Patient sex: M
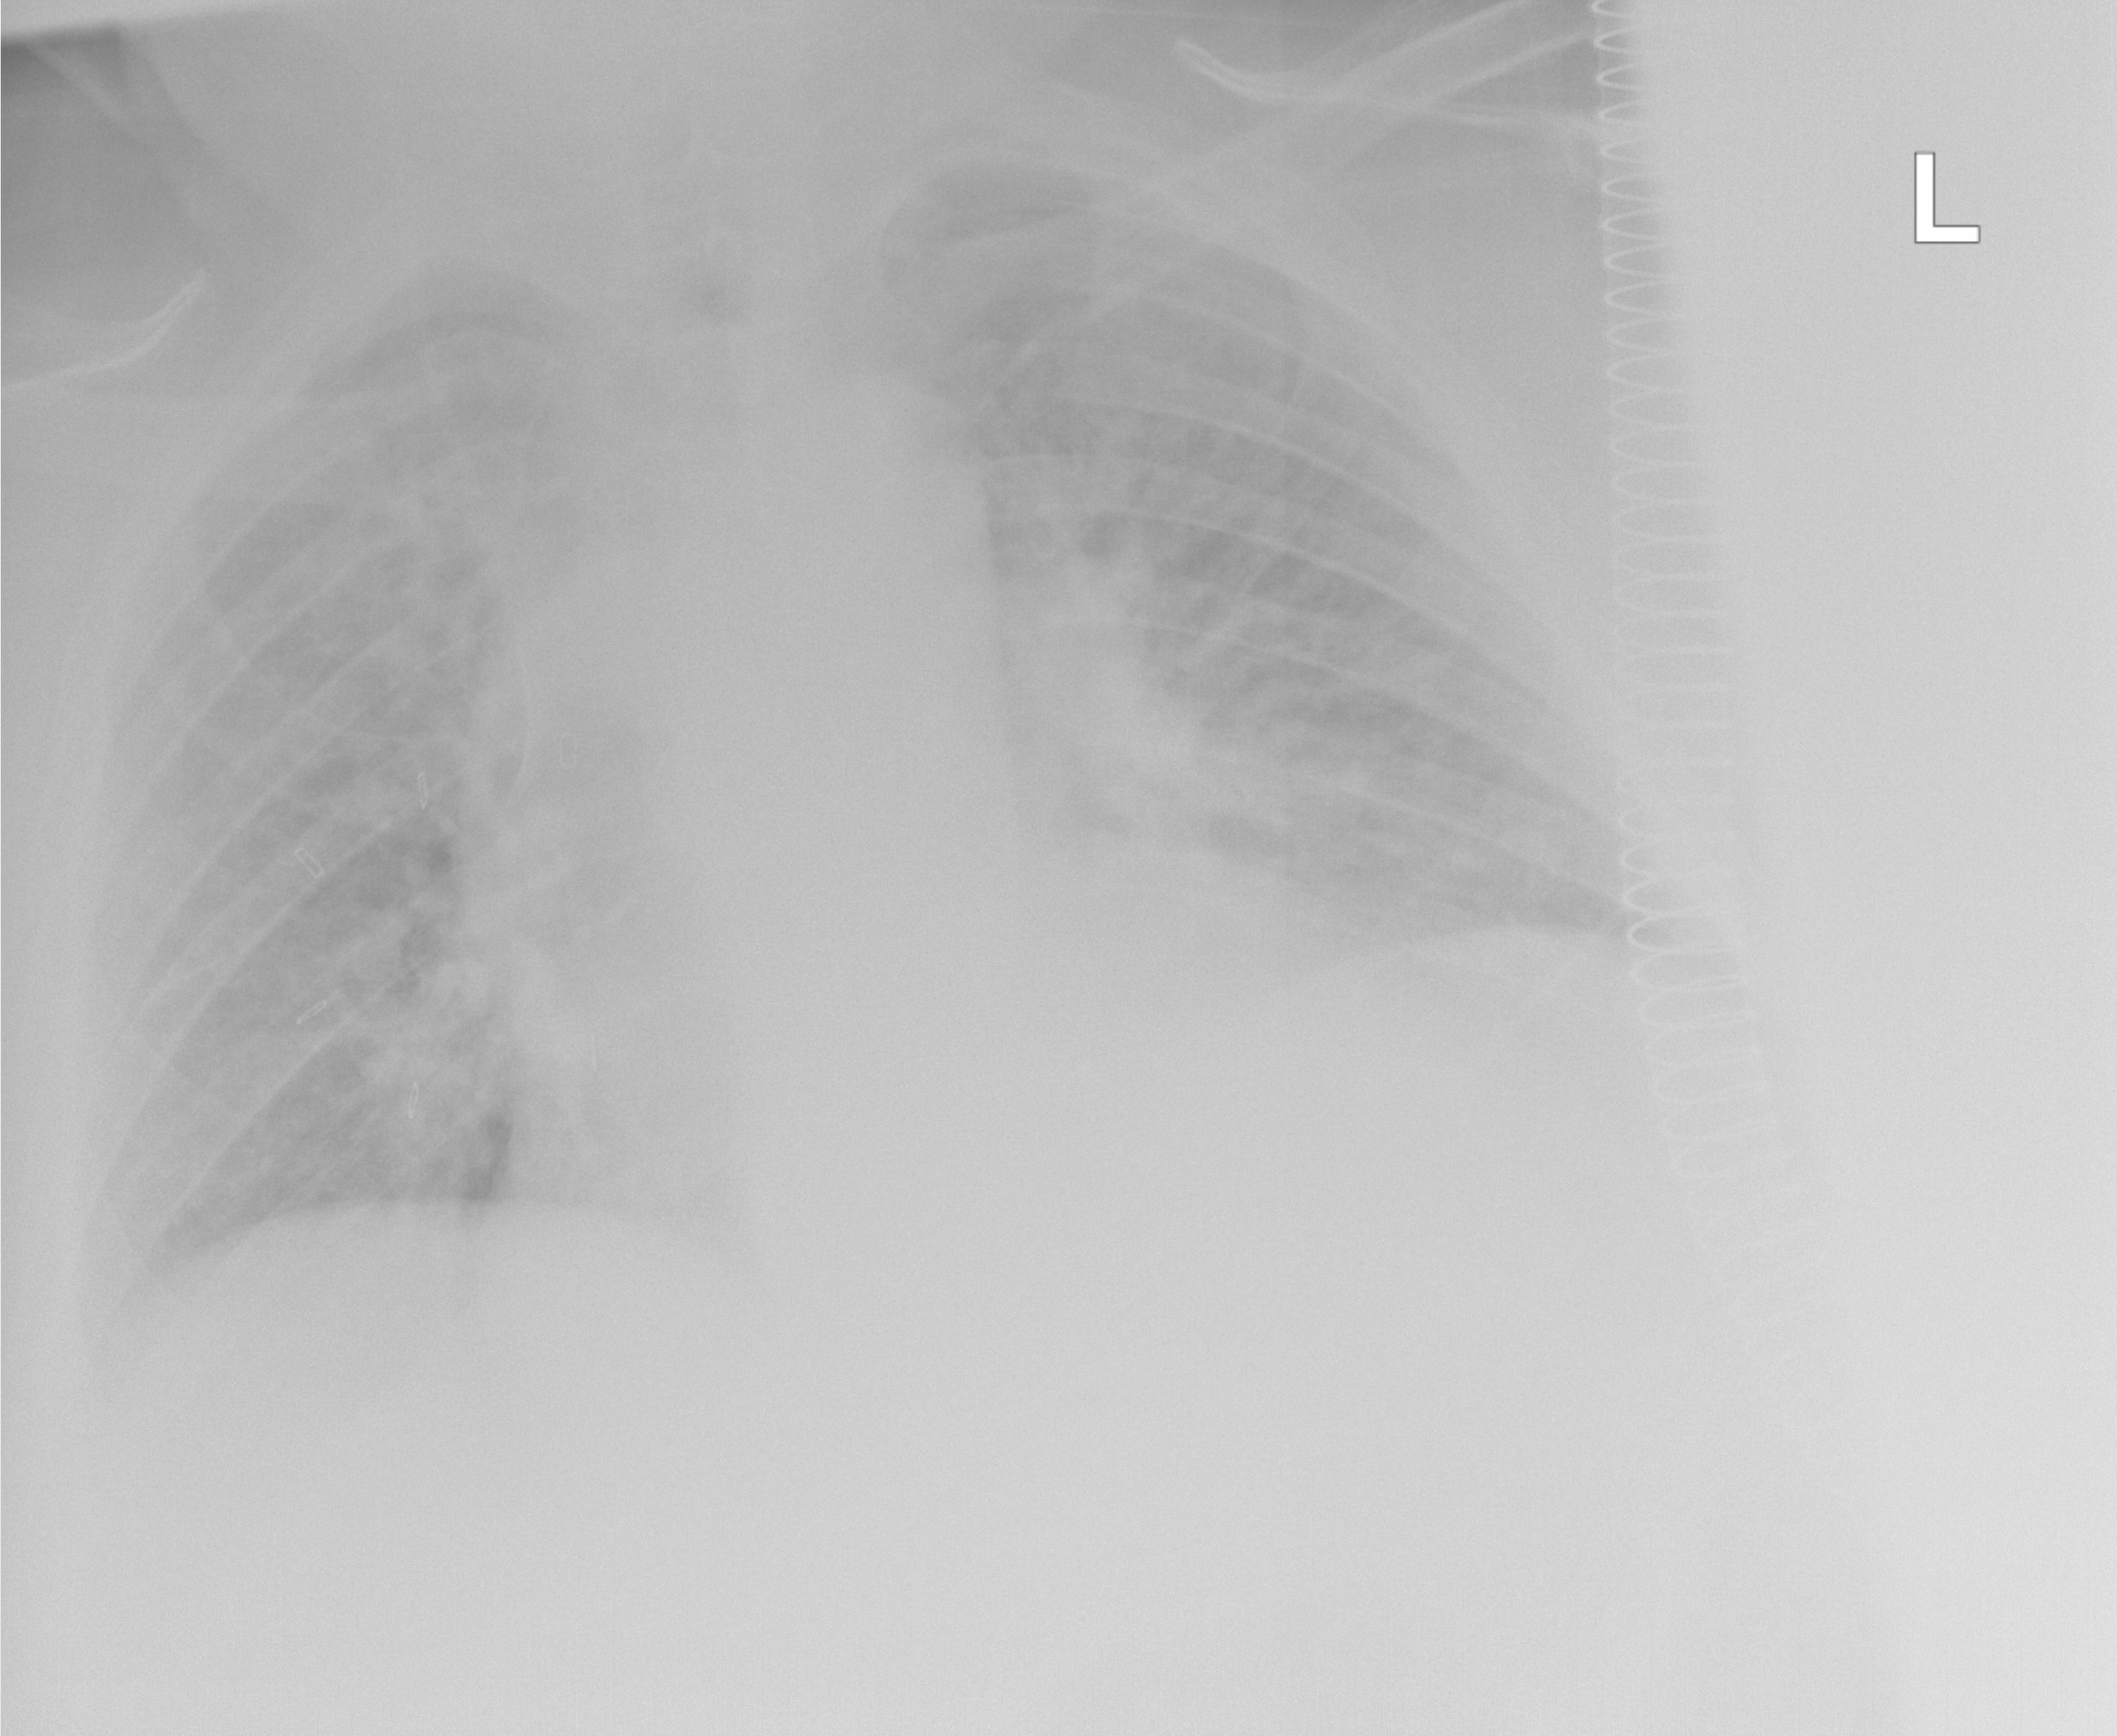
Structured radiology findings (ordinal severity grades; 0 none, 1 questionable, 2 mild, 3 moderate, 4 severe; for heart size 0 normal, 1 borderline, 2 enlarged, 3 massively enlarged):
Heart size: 2
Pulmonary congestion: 2
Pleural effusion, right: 1
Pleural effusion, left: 2
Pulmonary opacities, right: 1
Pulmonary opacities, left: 1
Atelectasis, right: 0
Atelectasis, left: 0